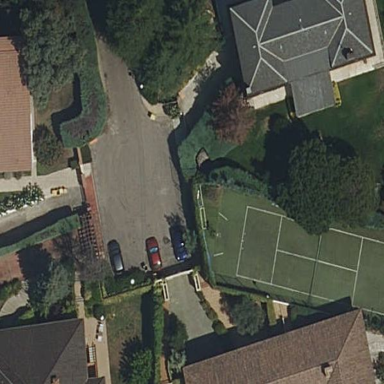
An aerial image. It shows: Tennis court on the leisure land pitch.